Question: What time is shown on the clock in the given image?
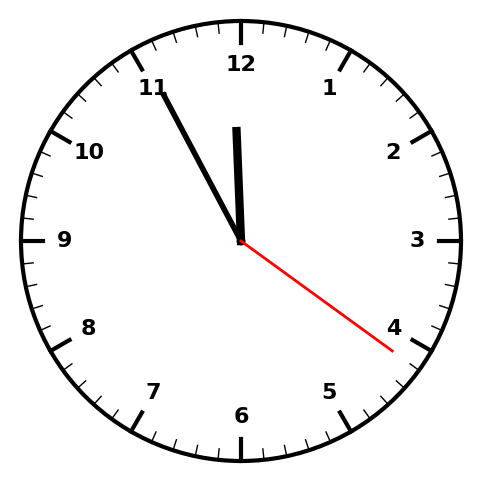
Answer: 11:55:21